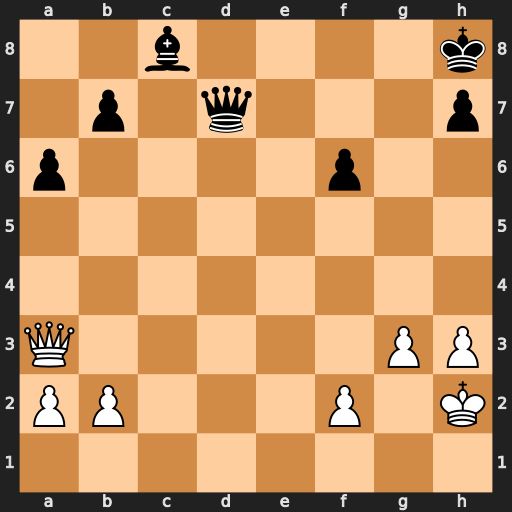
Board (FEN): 2b4k/1p1q3p/p4p2/8/8/Q5PP/PP3P1K/8
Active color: w
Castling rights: -
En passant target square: -
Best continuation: Qf8#